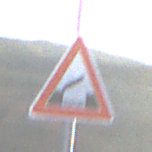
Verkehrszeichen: BeweglicheBruecke
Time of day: SunriseSunset
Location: Outdoor (Nature)
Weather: PartlyCloudy
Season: NotSpecified
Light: Natural